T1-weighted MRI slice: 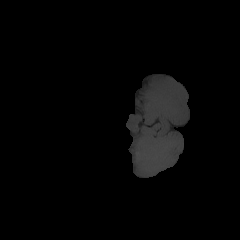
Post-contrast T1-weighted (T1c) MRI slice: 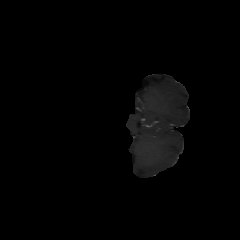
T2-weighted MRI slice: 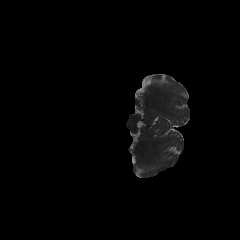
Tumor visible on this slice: no